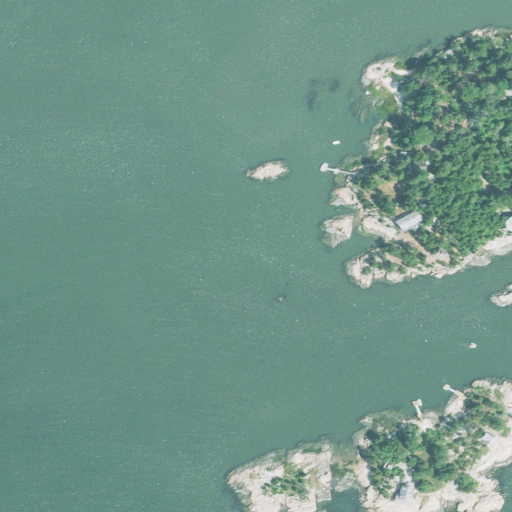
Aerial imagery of bar in Connecticut named Mermaid Rock containing open water, barren land, evergreen forest, deciduous forest, low intensity development, open development, medium intensity development, and grassland